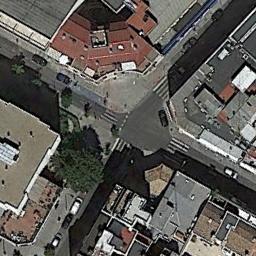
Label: intersection